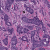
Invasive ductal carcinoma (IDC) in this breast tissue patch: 1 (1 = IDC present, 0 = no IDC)